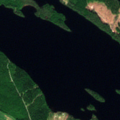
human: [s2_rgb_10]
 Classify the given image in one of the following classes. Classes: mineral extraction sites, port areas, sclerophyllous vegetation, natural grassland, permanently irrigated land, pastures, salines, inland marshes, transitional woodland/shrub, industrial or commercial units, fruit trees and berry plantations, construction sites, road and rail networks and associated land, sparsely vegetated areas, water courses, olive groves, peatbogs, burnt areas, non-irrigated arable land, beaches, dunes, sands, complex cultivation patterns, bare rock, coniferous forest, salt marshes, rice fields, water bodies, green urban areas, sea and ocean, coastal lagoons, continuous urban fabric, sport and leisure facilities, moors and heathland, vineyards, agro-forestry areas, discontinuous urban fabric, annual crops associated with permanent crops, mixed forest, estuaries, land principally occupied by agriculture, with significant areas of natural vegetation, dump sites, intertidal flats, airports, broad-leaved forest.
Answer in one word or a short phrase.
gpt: non-irrigated arable land, broad-leaved forest, mixed forest, water bodies